Question: We try to center a CSS circle with a image and a label overlaying the circle. The circle should be horizontally centered in a bootstrap column. Goal is to have this circle always in the horizontal center. Any advise is welcome.
Please see following <URL>
'''
<div class="container">
<div class="row">
<div class="col-md-4"></div>
<div class="col-md-4">
<div class="circle1Wrapper">
<div class="circle-textSmall bubble1outer">
<div> <span class="bubbleIconSmall">
<img src="http://lorempixel.com/40/40/" />
</span><span class="bubbleHeadSmall">label</span>
</div>
</div>
</div>
</div>
<div class="col-md-4"></div>
</div>
'''
CSS:
'''
.circle1Wrapper {
position: relative;
width: 100%;
height: 100%;
z-index: 9999;
margin: auto;
border: 1px solid;
}
.bubble1outer {
position: absolute;
}
.circle-textSmall div {
width: 125px;
}
.circle-textSmall div {
float: left;
width: 250px;
padding-top: 15%;
line-height: 1em;
margin-top: -0.5em;
text-align: center;
color: #000;
}
span.bubbleIconSmall > img {
width: 45%;
height: auto;
}
.circle-textSmall:after {
width: 125px;
padding-bottom: 125px;
margin-left: 50%;
}
.circle-textSmall:after {
content:"";
display: block;
width: 250px;
height: 0;
padding-bottom: 250px;
background: #ccc;
-moz-border-radius: 50%;
-webkit-border-radius: 50%;
border-radius: 50%;
}
'''
It should look like this:
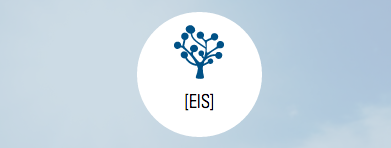
Answer: @metaxos, I wanted to put this as a comment, but it is a bit long.
Even when you found a solution that works for you, I think that you may want to consider cleaning that code a bit; look how the original example got rid of most of the code and just kept one 'div':
- '.innerwrapper''#myCircleDiv'- - 'img''#myCircleDiv'
This is my opinion (feel free to ignore it), but I think you should aim for something cleaner and easier to maintain, rather than a more complex and elaborated (but unnecessary) structure (unless it is required by the user/customer). The simpler, the better.
In that sense, this (<URL>:
'''
<!-- HTML -->
<div id="myCircleDiv">LABEL</div>
/* CSS */
#myCircleDiv {
width:250px;
height:250px;
border-radius:50%;
display:inline-block;
line-height:375px;
text-align:center;
color:white;
background:url("http://lorempixel.com/50/50/") #ccc no-repeat 50% 38px;
}
'''
Looks beter than this:
'''
<!-- HTML -->
<div id="myCircleDiv">
<div class="innerWrapper">
<div>
<img src="http://lorempixel.com/50/50/" />
</div>
<div>LABEL</div>
</div>
</div>
/* CSS */
#myCircleDiv {
width:250px;
height:250px;
border-radius:50%;
display:inline-block;
background-color:#ccc;
background-size:250px 250px;
line-height:250px;
text-align:center;
color:white;
}
.innerWrapper {
width: 100%;
height: 250px;
}
.innerWrapper div {
float: left;
height: 125px;
width: 100%;
line-height: 125px;
}
.innerWrapper div img {
margin-top: 38px;
}
'''
And the result is exaclty the same. But again... that's my opinion :)